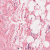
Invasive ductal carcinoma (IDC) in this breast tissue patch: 0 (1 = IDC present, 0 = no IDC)